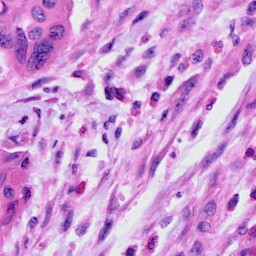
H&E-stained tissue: Cervix